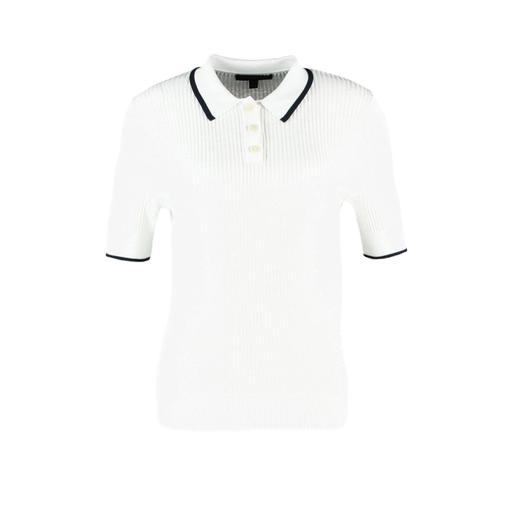
skinny-fit polo shirt, skinny-fit stretch polo shirt, white polo-neck top, white background